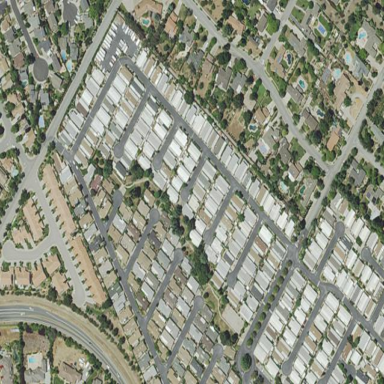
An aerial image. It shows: Residential area designated as mobile home park.